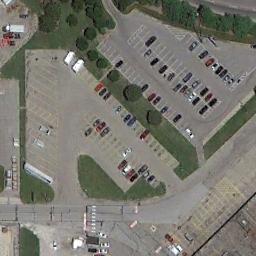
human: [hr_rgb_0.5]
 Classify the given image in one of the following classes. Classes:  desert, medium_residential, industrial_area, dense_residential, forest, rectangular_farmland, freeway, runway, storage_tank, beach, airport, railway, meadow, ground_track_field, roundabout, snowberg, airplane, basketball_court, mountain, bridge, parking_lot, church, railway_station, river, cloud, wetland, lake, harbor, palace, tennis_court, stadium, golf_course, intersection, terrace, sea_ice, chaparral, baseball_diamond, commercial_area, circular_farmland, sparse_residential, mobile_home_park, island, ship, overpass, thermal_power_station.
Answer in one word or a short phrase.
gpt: parking_lot